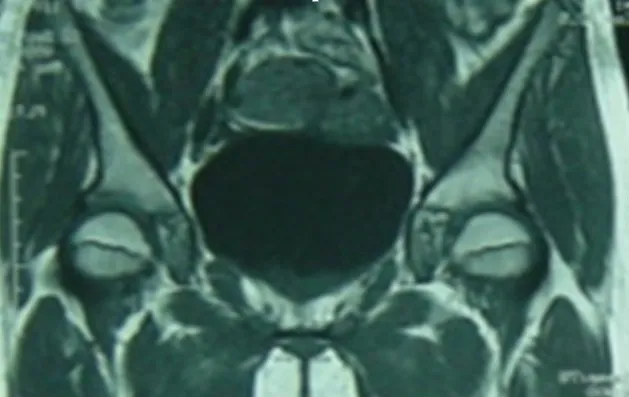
6 months after first MRI: complete regression of the oedema and the high signal on T2.
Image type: radiology (mri)